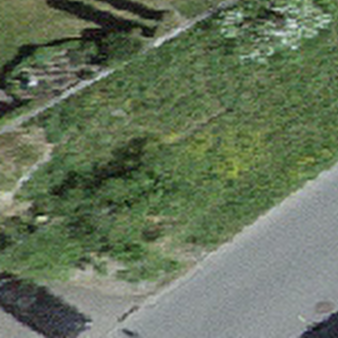
Label: other